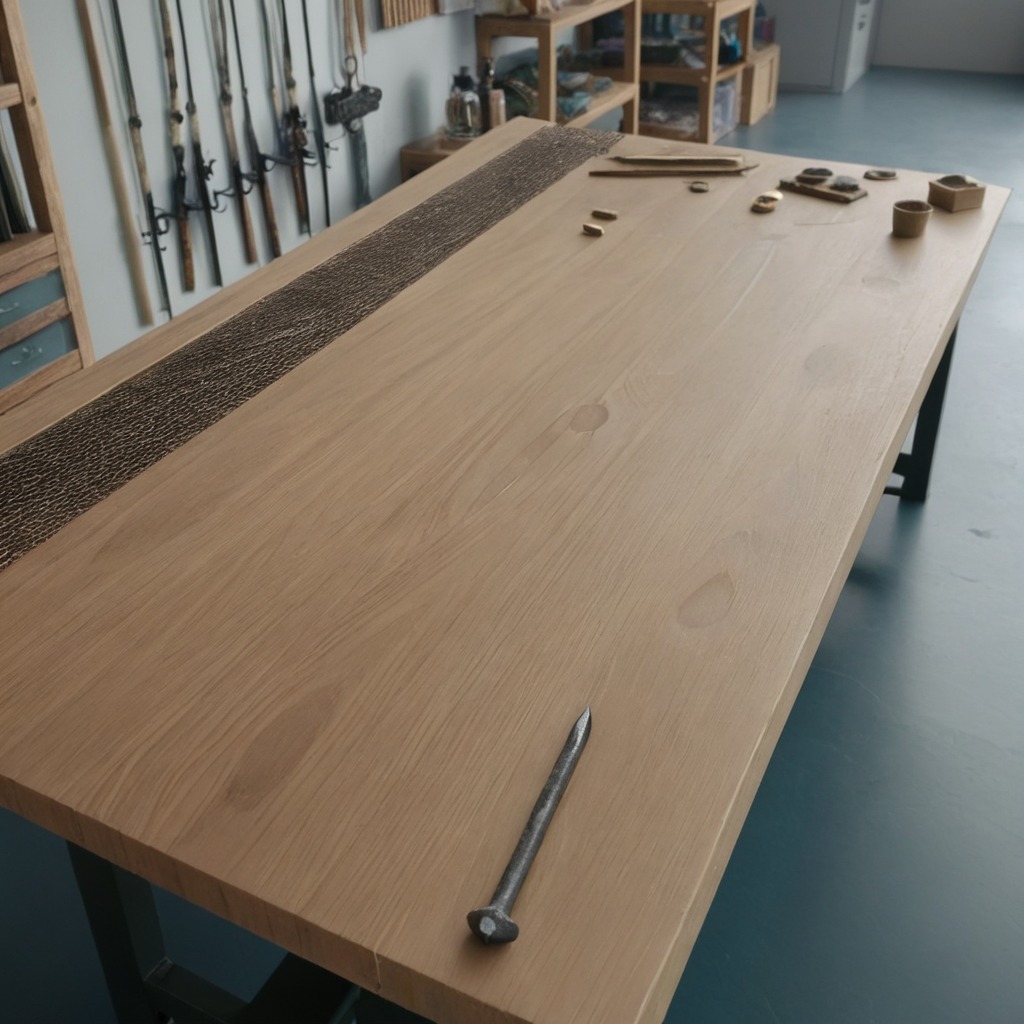
An iron nail is lying on the workbench inside a coastal fishing gear workshop.